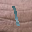
Label: 1